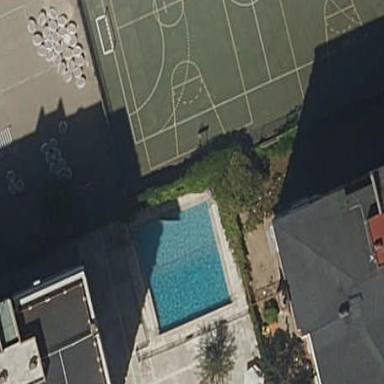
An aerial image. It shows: Swimming pool located in leisure land.